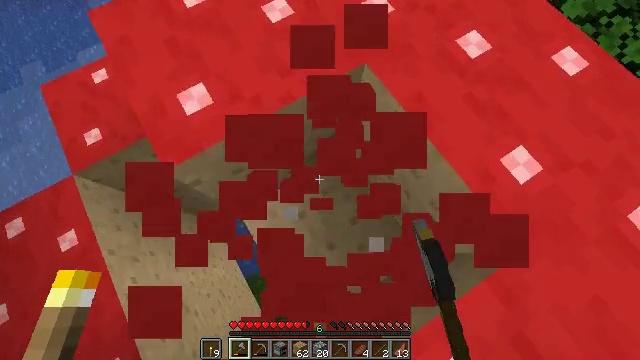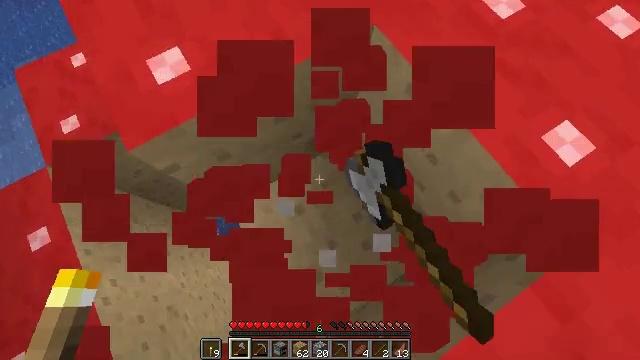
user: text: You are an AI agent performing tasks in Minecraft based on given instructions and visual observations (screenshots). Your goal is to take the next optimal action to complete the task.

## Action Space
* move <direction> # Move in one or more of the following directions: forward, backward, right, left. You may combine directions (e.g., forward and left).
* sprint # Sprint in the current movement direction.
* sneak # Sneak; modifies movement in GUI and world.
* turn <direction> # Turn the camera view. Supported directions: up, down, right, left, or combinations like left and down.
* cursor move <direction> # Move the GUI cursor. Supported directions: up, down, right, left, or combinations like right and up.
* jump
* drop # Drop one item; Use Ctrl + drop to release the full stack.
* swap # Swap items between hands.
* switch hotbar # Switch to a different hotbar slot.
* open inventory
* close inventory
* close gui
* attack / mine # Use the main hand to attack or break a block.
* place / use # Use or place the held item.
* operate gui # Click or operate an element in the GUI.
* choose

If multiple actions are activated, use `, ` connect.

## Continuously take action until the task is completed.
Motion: motion action
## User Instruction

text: Gather red mushroom blocks from the giant mushroom.
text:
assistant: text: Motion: attack / mine
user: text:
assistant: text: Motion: attack / mine